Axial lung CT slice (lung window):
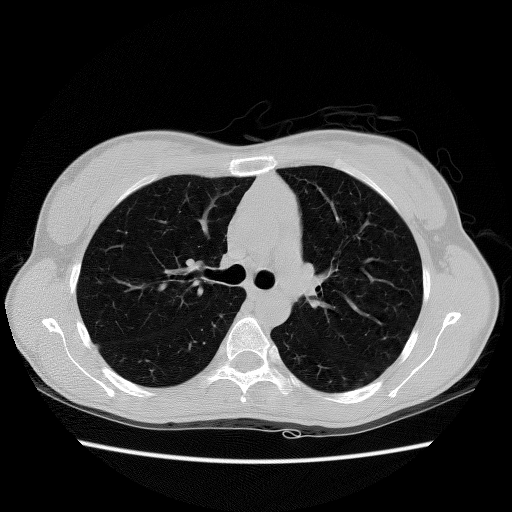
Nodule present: no